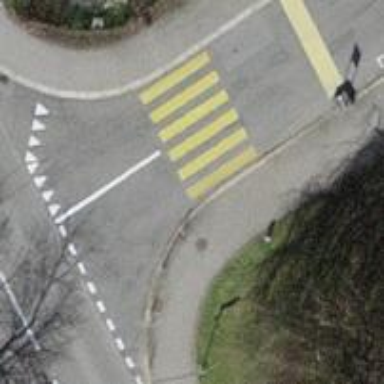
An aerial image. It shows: Zebra crossing on the road.